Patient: sex M, age 60
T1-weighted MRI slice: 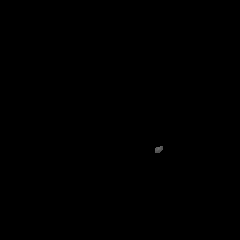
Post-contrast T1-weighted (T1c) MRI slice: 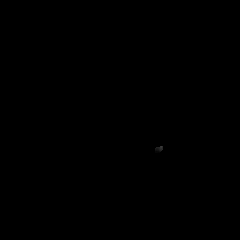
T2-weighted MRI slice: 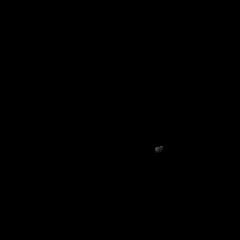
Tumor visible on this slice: no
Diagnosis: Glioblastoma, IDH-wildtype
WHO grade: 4